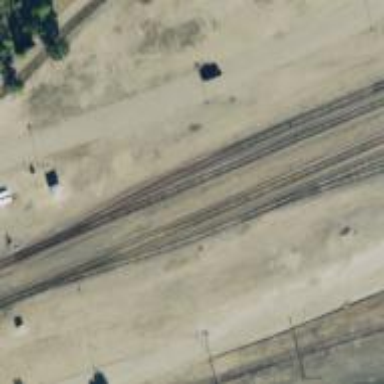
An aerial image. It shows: Railway siding with rails.